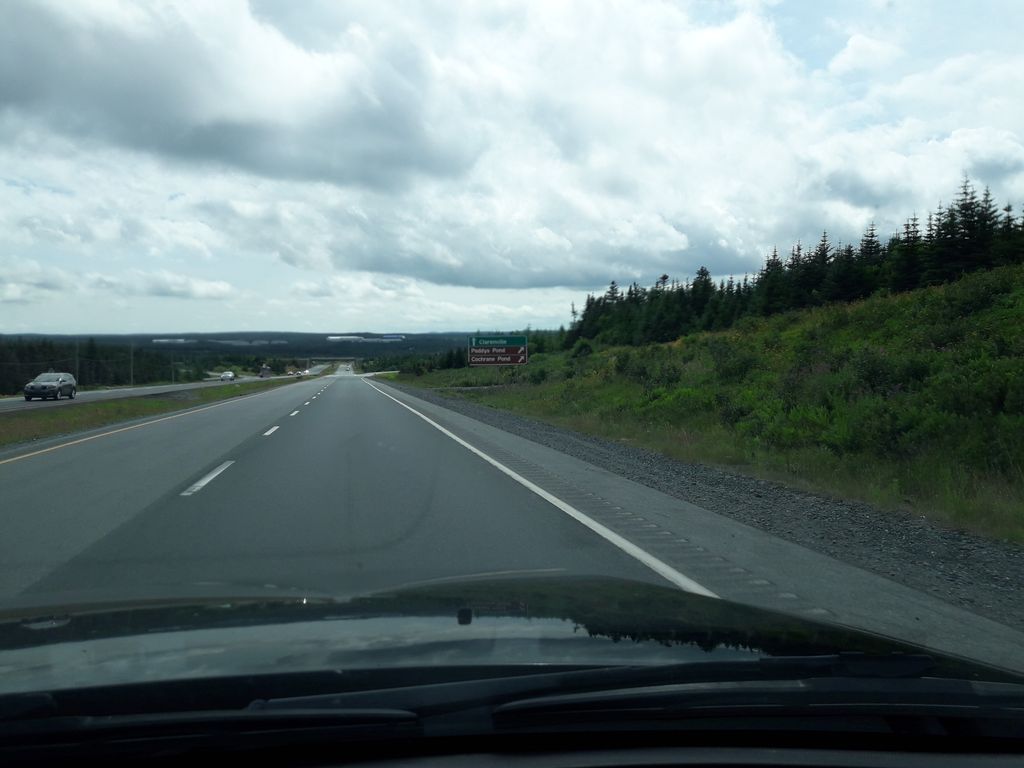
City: st_johns